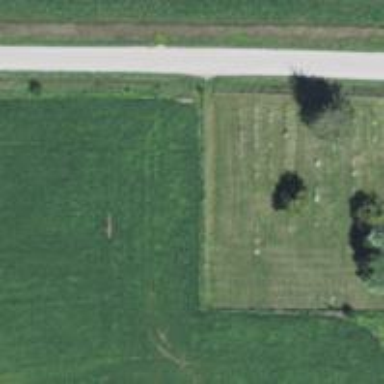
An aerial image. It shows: Cemetery.